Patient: sex M, age 57
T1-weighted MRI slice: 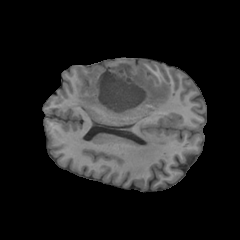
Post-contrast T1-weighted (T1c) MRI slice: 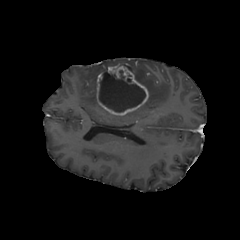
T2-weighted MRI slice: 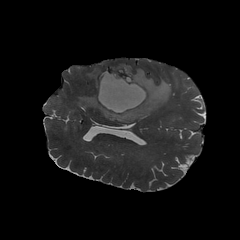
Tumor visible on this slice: yes
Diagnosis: Glioblastoma, IDH-wildtype
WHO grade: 4